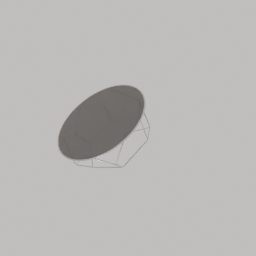
Label: furniture